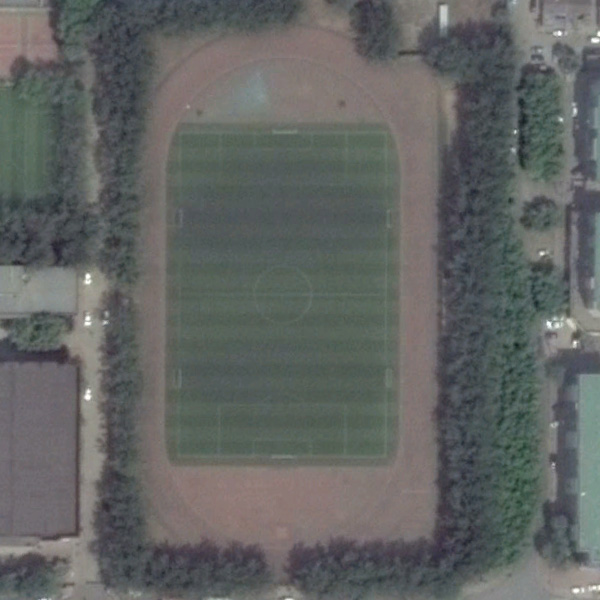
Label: Playground